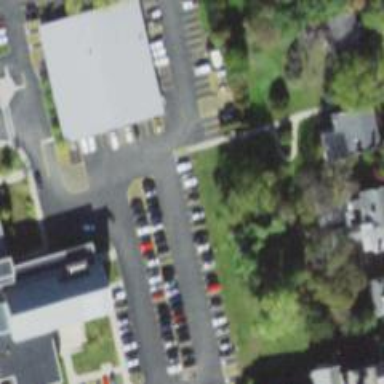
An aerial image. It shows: Parking space is available.